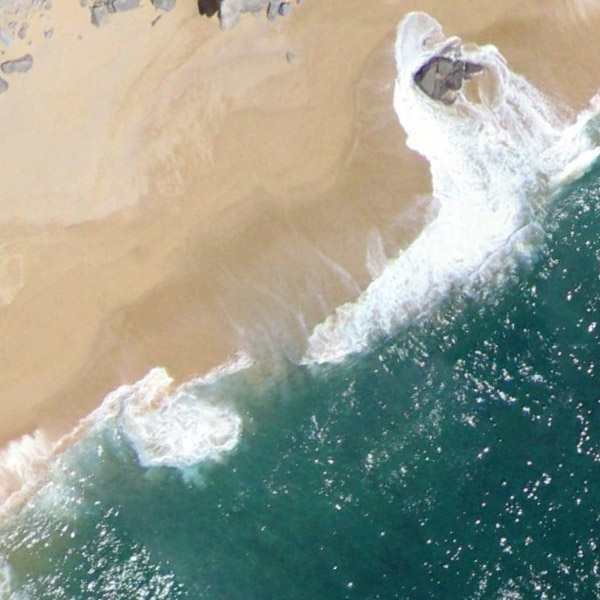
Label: Beach